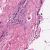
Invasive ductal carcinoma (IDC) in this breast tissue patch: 0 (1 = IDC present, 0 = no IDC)